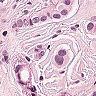
Metastatic tissue present: yes